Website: lowes
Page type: payment
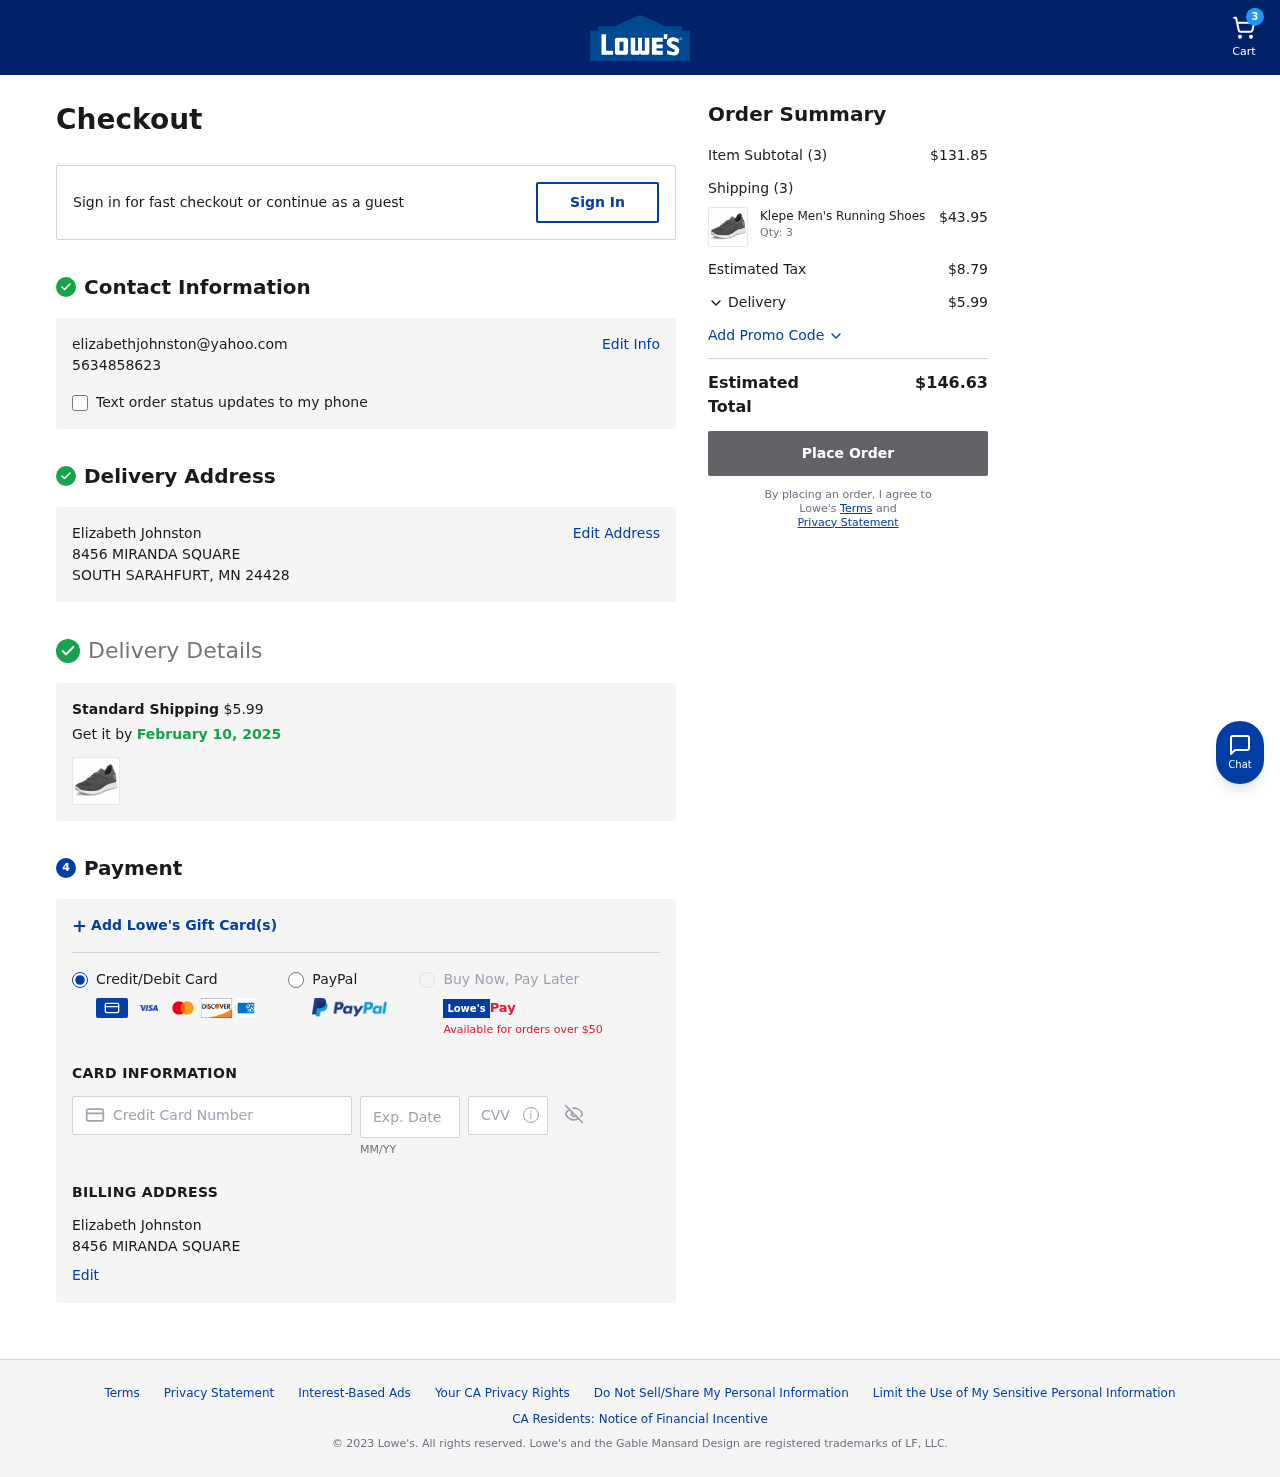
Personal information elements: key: PII_CARD_CVV
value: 584
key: PII_CARD_EXPIRY
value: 07/30
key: PII_CARD_NUMBER
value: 4694 0430 7979 0658
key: PII_EMAIL
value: elizabethjohnston@yahoo.com
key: PII_FULLNAME
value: Elizabeth Johnston
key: PII_FULLNAME2
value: Elizabeth Johnston
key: PII_PHONE
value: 5634858623
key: PII_STREET
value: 8456 MIRANDA SQUARE
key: PII_STREET2
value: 8456 MIRANDA SQUARE
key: PII_CITY_STATE_ZIP
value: SOUTH SARAHFURT, MN 24428
Product elements: key: PRODUCT1_NAME
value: Klepe Men's Running Shoes
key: PRODUCT1_PRICE
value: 43.95
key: PRODUCT1_QUANTITY
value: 3
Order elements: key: ORDER_NUM_ITEMS
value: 3
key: ORDER_SHIPPING_COST
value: $5.99
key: ORDER_DELIVERY_DATE
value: February 10, 2025
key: ORDER_SUBTOTAL
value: $131.85
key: ORDER_NUM_ITEMS2
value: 3
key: ORDER_TAX
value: $8.79
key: ORDER_SHIPPING_COST2
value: $5.99
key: ORDER_TOTAL
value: $146.63